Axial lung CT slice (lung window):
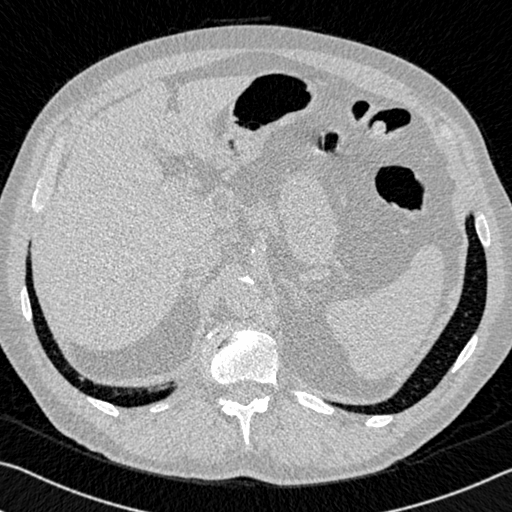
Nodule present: no